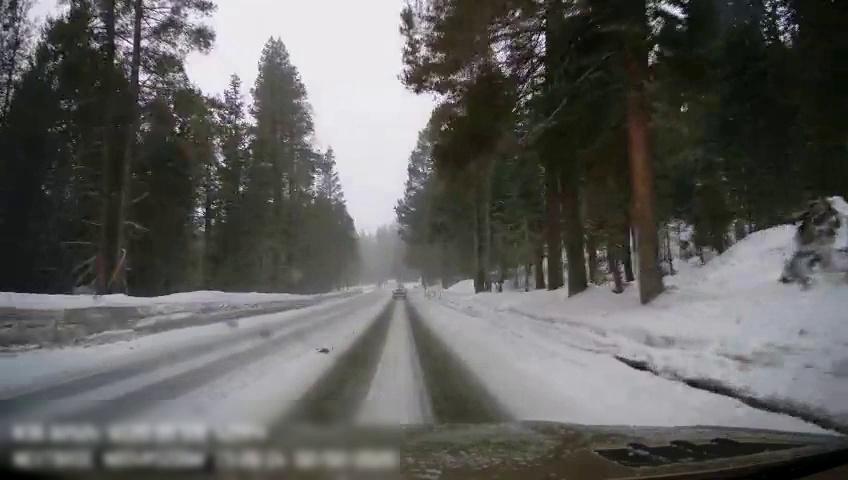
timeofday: Day
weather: Snowy
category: Drivable Space
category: Vehicles | SUV